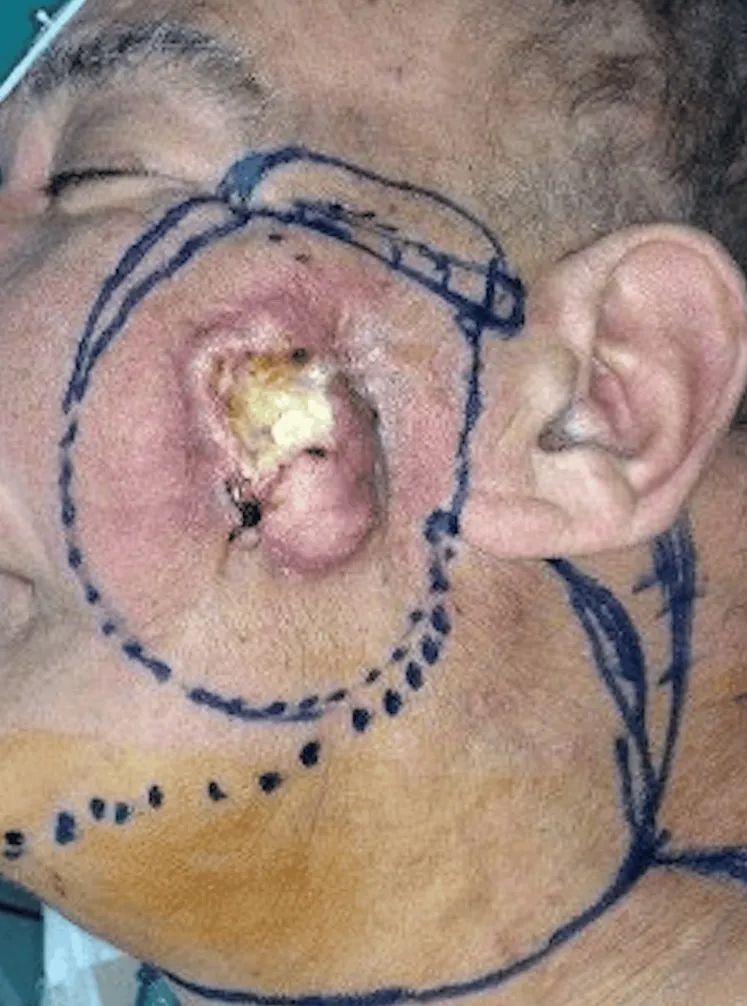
Patient D, 67 y/o male with cSCC, preoperative view. cSCC, cutaneous squamous cell carcinoma.
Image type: medical_photograph (other_medical_photograph)